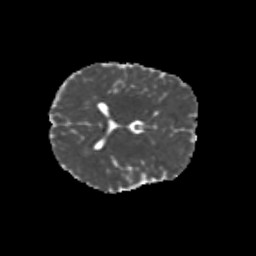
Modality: MD
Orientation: axial
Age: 9
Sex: male
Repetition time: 9.512 s
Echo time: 0.089 s